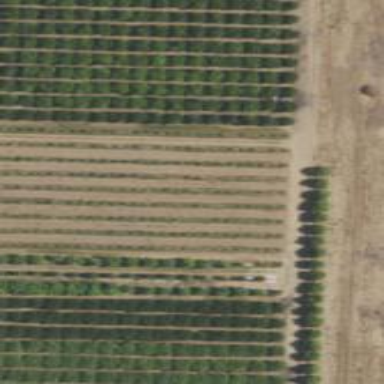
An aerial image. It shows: Orange orchard with beautiful orange trees.